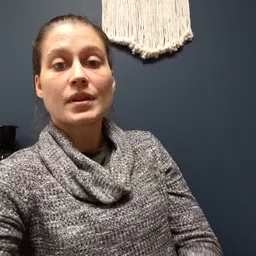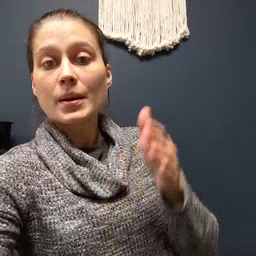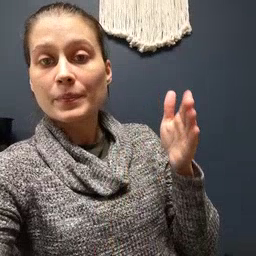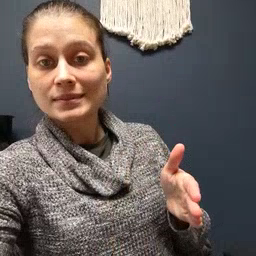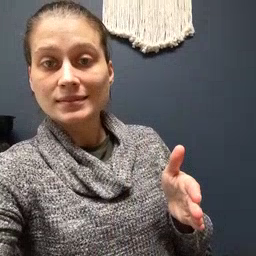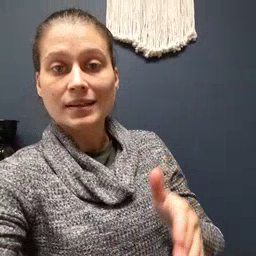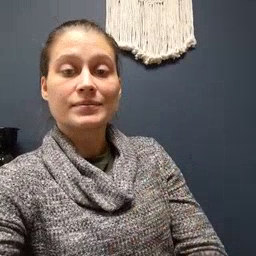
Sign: beside